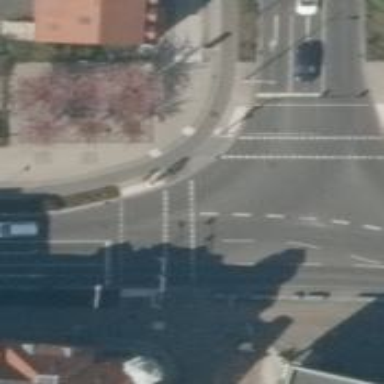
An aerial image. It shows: Road with traffic signals at crossing.